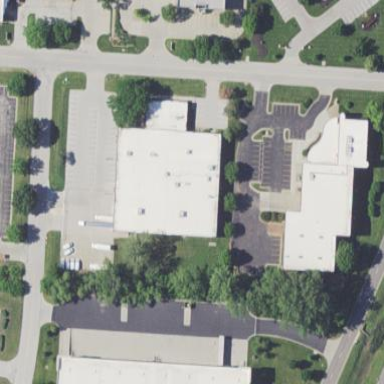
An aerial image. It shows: Building.